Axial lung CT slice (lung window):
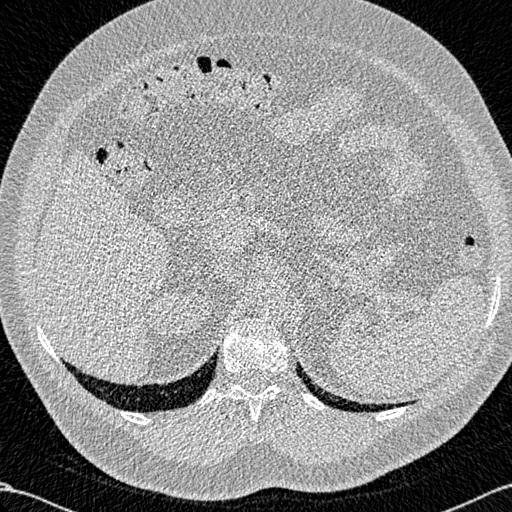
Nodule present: no